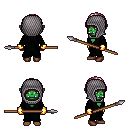
a pixel art fantasy rpg character, female body template, orc, green skin, gray robe, metal pants, white blonde parted hairstyle, chain hood, gold gloves, brown shoes, spear, four views (front, back, left, right), 2x2 character sprite sheet, small pixel art, hard edges, no anti-aliasing